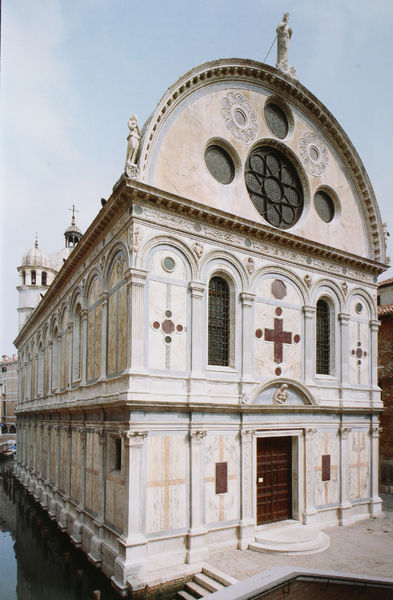
Titel: Fassade und Langhauswand zum Kanal
Künstler: Pietro Lombardo
Standort: Venedig
Institution: Santa Maria dei Miracoli
Schlagwörter: blau, gott, himmel, wasser, weiß, wolken, fluss, see, teich, braun, fenster, hell, holz, marmor, säule, säulen, tür, vordergrund, dach, gebäude, haus, rot, wolke, ornament, architektur, barock, bach, spiegelung, gewässer, kanal, kirche, boden, figur, renaissance, kreis, rund, turm, engel, skulptur, statue, schiff, bogen, fassade, italien, perspektive, pflaster, süden, venedig, giebel, mauer, platz, figuren, kuppel, romantik, treppe, verzierung, stuck, stufe, stufen, plastik, tor, halle, foto, fotografie, photographie, bögen, eingang, erker, gewölbe, kloster, kreuz, türme, rundfenster, dom, seite, kreise, kathedrale, photo, portal, tore, sims, skulpturen, plastiken, risalit, statuen, rosette, jesus, rundbögen, romanik, trepe, florenz, hitnergrund, reflektion, heiliger, heilige, fresko, bemalung, hirte, sakral, basilika, blende, holztür, tympanon, tonnengewölbe, romanisch, fundament, fensterrose, fasade, katholisch, keuze, orthodox, itor, kanall, tafelfassade, vendeig, kiew